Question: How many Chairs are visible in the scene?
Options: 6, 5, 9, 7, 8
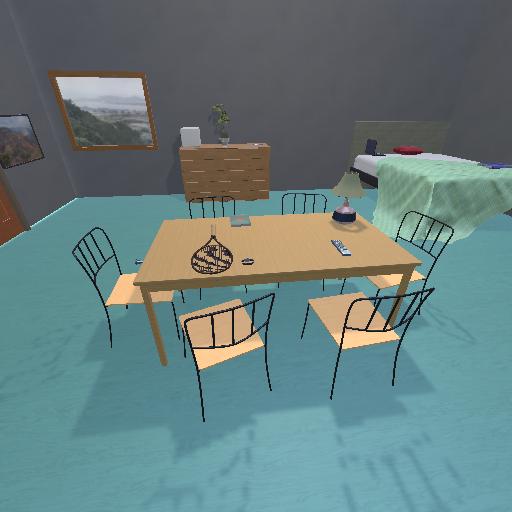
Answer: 6